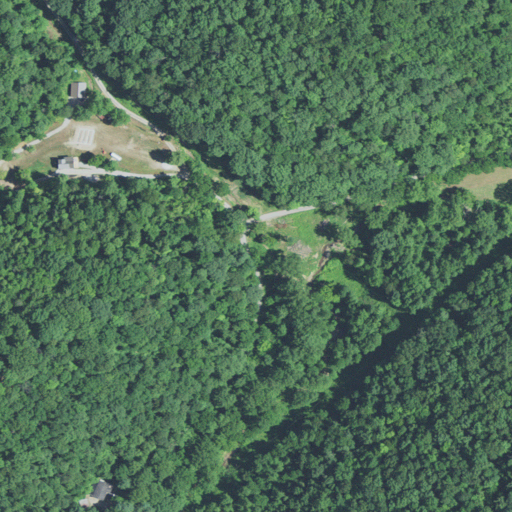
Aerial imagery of valley in West Virginia named Big Hollow containing deciduous forest, open development, pasture, and mixed forest